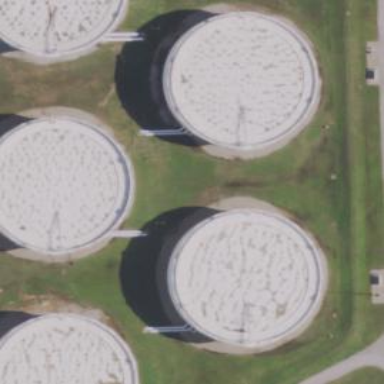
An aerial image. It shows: Storage tank which is man-made and housed in building.